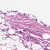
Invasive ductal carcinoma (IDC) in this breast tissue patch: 0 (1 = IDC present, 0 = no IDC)